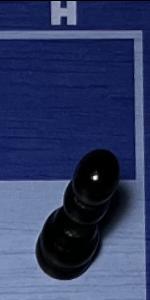
Label: Pawn_Black